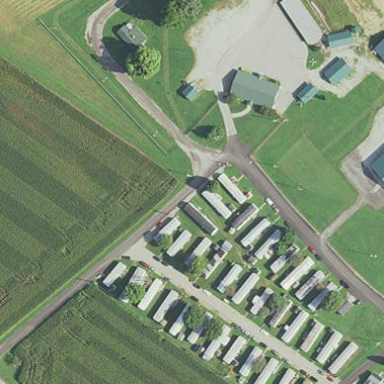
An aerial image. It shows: Residential area known as trailer park.